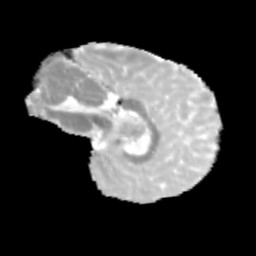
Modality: MD
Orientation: sagittal
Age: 12
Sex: male
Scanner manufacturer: siemens
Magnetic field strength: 3 T
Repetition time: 3.8 s
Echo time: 0.07 s